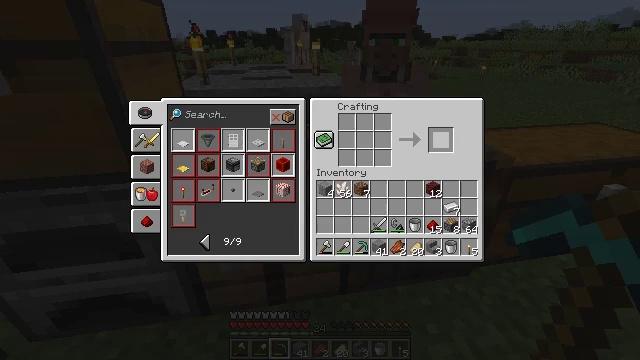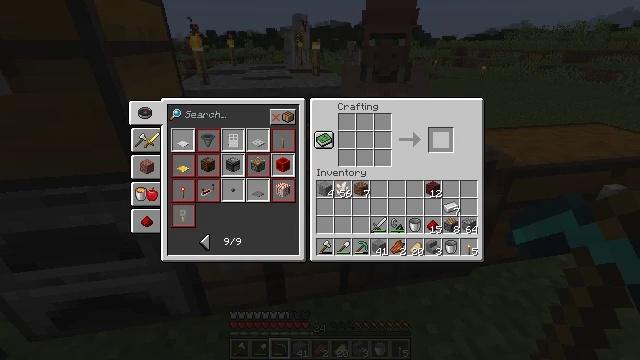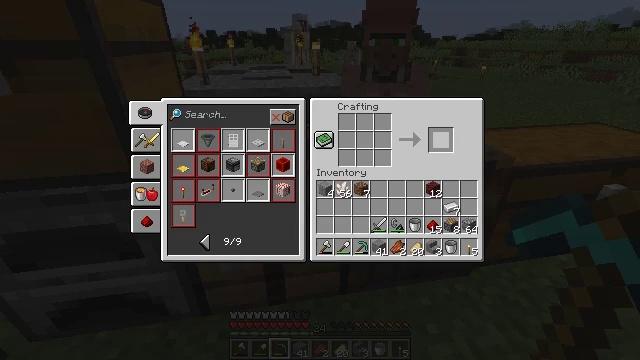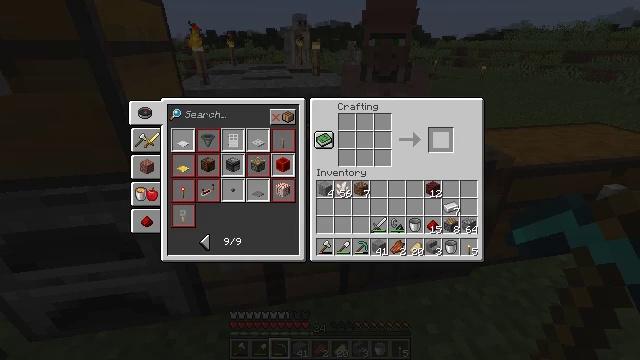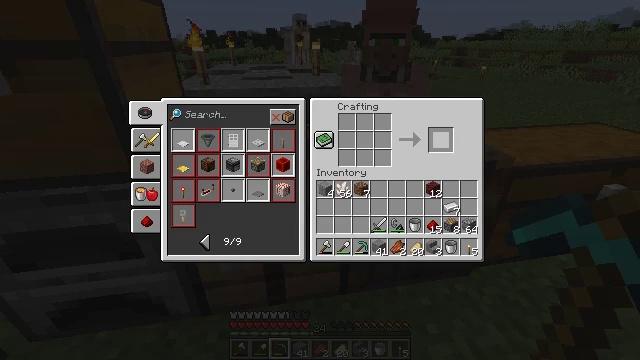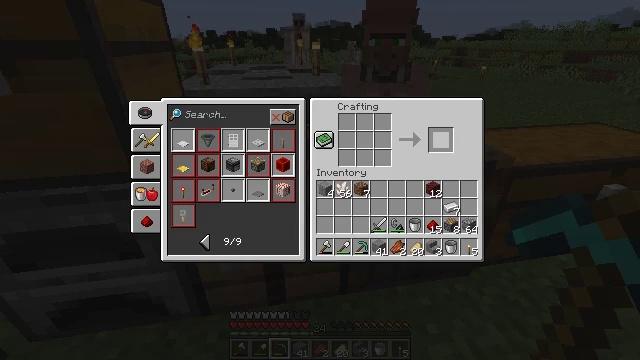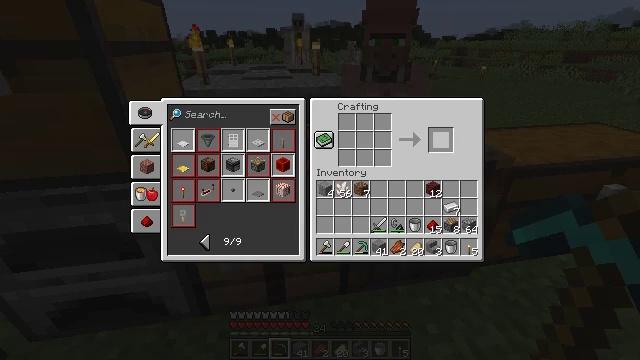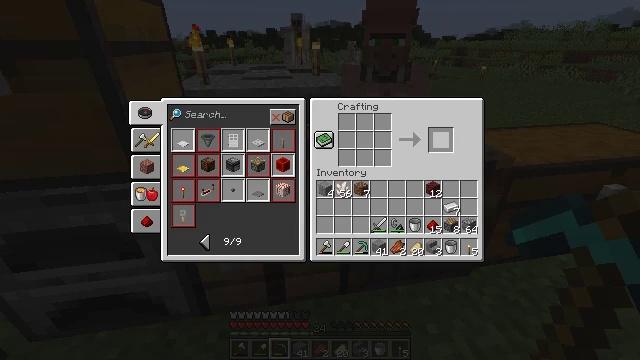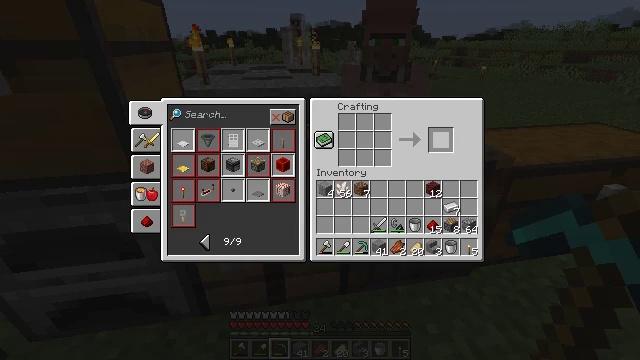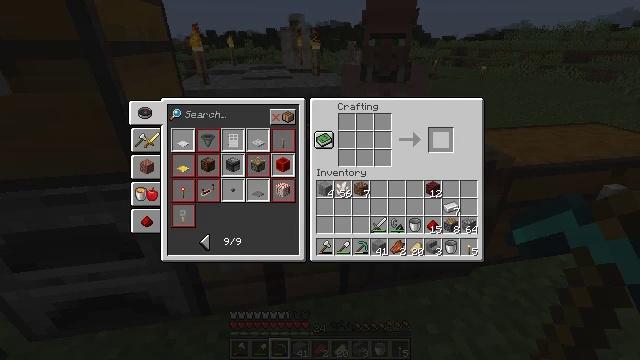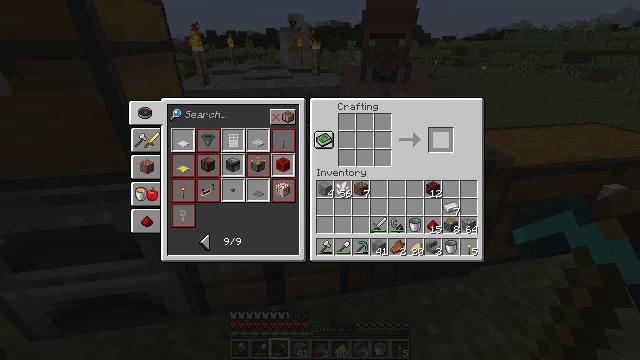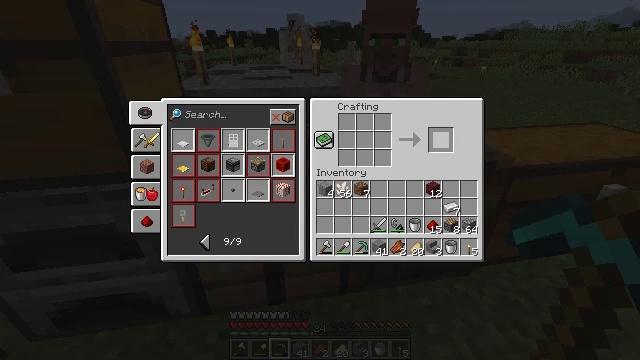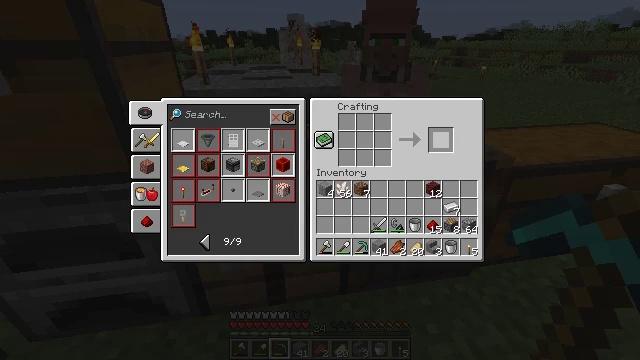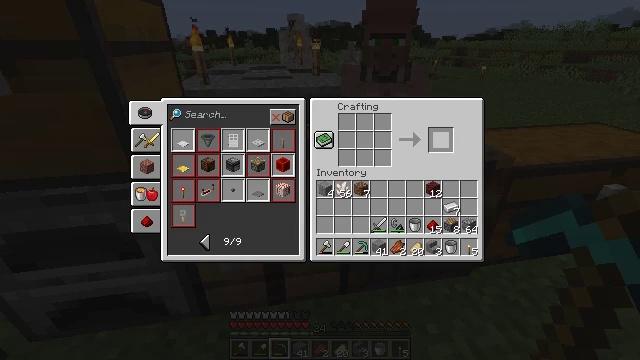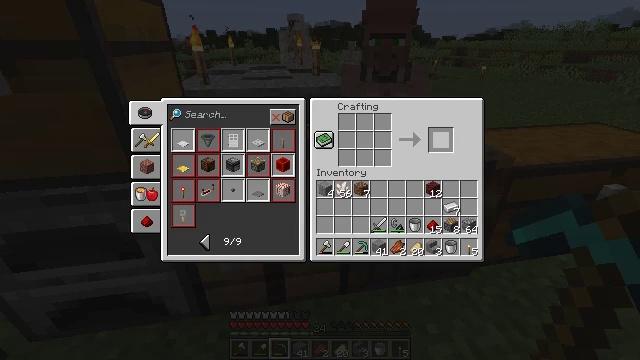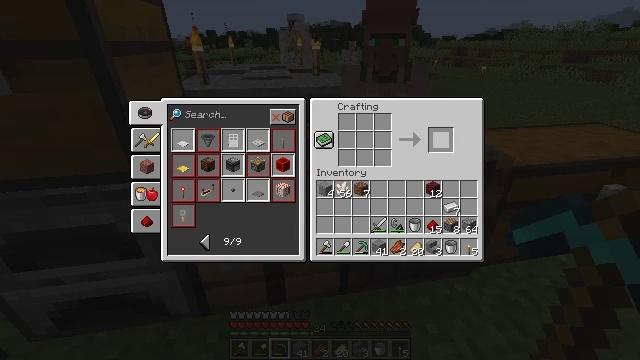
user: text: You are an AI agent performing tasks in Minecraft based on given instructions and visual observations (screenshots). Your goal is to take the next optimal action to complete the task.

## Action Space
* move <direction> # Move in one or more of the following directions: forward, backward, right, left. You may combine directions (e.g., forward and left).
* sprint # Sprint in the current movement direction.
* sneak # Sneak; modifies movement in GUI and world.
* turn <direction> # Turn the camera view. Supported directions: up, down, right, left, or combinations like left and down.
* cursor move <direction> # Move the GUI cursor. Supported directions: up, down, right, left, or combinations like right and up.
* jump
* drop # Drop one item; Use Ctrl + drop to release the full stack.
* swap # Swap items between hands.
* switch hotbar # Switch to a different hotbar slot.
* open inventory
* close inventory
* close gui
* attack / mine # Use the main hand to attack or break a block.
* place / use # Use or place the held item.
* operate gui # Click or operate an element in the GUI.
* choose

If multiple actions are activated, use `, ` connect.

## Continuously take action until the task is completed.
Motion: motion action
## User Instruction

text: Form an observer with the crafting table.
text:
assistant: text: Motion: sneak
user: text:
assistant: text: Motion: sneak
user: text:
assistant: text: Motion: sneak
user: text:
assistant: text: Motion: sneak
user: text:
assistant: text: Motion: sneak
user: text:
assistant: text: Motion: sneak
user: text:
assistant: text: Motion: sneak
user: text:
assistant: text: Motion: sneak
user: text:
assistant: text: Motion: sneak
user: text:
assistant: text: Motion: sneak
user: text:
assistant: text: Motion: sneak
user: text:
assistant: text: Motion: sneak
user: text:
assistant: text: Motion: sneak
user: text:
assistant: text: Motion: no_op
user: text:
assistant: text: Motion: no_op
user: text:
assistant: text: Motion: no_op
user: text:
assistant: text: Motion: no_op
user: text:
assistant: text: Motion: no_op
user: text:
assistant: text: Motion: no_op
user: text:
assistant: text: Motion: no_op
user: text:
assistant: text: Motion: no_op
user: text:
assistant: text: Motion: no_op
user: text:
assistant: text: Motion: no_op
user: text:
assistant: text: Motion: no_op
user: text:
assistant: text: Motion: no_op
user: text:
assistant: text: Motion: no_op
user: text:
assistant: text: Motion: no_op
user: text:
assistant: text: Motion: no_op
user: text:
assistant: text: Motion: no_op
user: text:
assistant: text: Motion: no_op